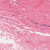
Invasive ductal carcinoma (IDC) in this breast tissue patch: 1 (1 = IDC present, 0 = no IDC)